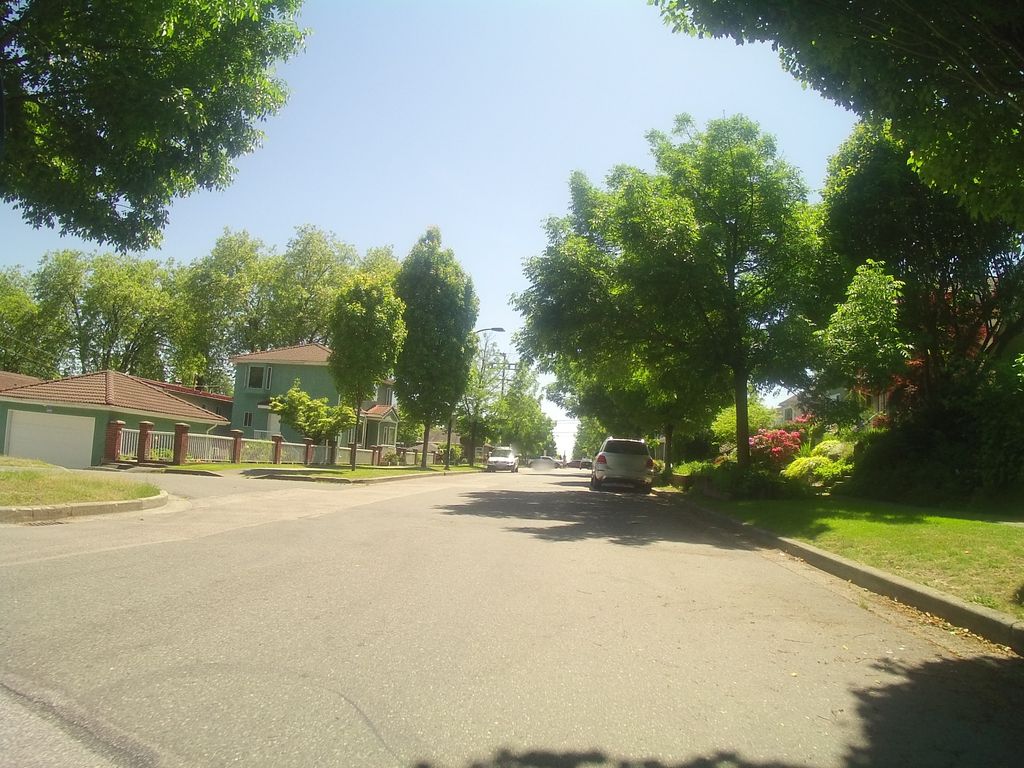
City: vancouver